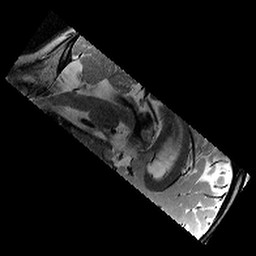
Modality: T2w
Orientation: sagittal
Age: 9
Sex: female
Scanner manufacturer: siemens
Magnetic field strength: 3 T
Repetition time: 9.23 s
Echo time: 0.067 s